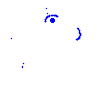
Particle: pion